Aerial crown-view tile of a tropical tree (Barro Colorado Island, Panama), acquired 20250715:
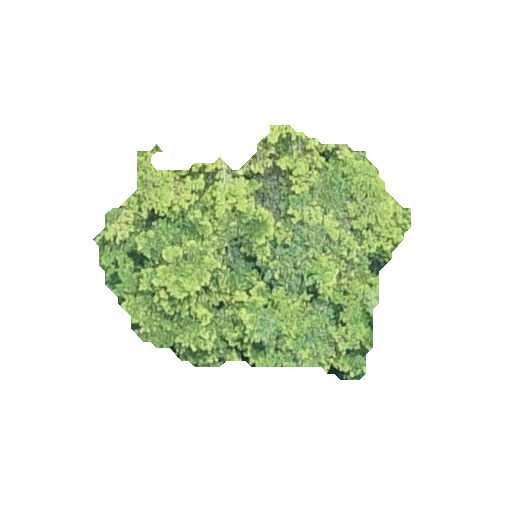
Species: Terminalia amazonia
GBIF accepted scientific name: Terminalia amazonica
Crown area: 81.778 m²